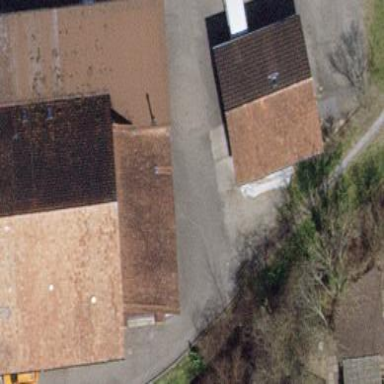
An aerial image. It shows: Building with tile roof.